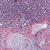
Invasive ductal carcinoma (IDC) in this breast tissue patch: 0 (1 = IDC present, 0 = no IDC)